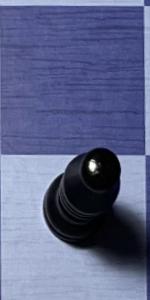
Label: Bishop_Black